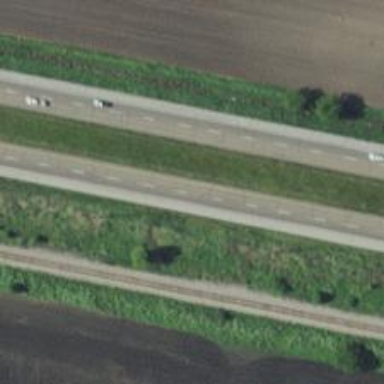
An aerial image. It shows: This image shows trunk highway that functions as expressway.